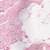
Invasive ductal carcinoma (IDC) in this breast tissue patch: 0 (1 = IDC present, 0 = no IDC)